Field crop: tomato
Growth stage: 2
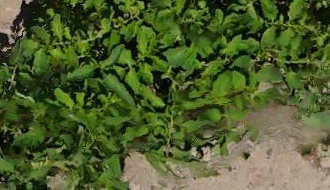
Species: tomato